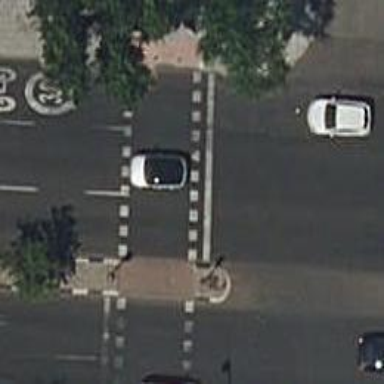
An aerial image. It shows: Road crossing with traffic signals.